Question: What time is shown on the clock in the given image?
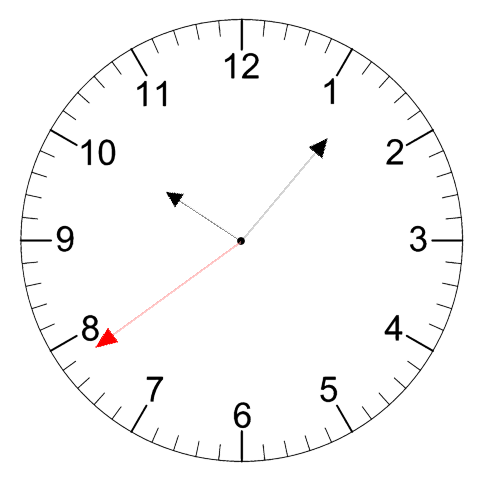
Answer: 10:06:39